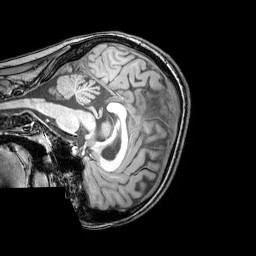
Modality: T1w
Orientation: sagittal
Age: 24
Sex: female
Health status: healthy
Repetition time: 0.081 s
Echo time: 0.037 s